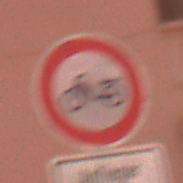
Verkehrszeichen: VerbotMofas
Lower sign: PersonengruppenFrei2
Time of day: Night
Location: Outdoor (Urban)
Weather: Overcast
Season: Winter
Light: Artificial